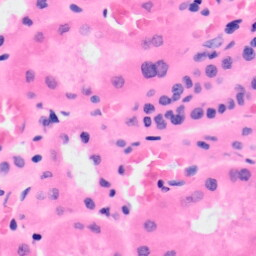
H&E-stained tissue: Kidney